Field crop: maize
Growth stage: 2
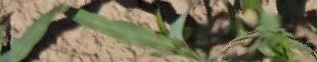
Species: maize